Interaction volume radius: 10 \u00c5
Interaction volume height: 35 \u00c5
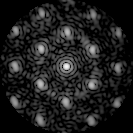
Disorder parameter: 0.3576